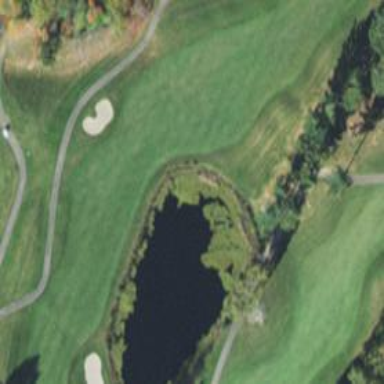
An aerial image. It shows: Picturesque scene of golf course with lateral water hazard.